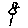
Label: flower